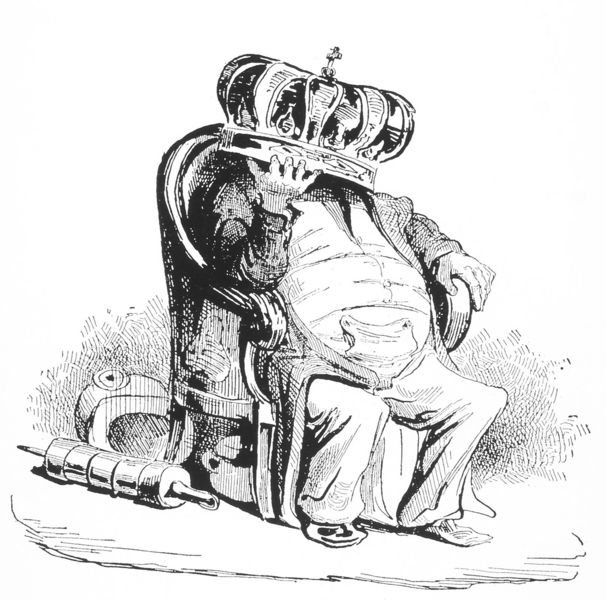
Titel: Karikatur aus dem Charivari, 1.September 1834
Schlagwörter: mann, schatten, frankreich, stuhl, zeichnung, anzug, hose, hände, krone, topf, schwer, könig, thron, karikatur, dick, bauch, knie, fett, lehnstuhl, druckgraphik, lithographie, karrikatur, satire, schwarzweiß, fürst, daumier, verstecken, louis philippe, kopflos, spritze, morgenrock, klistier, einlauf, hosenlatz, injektion, #kokarde, nicht sichtbar, zu groß